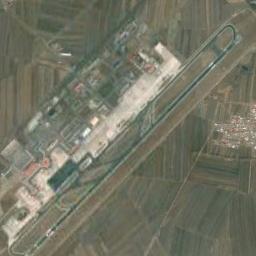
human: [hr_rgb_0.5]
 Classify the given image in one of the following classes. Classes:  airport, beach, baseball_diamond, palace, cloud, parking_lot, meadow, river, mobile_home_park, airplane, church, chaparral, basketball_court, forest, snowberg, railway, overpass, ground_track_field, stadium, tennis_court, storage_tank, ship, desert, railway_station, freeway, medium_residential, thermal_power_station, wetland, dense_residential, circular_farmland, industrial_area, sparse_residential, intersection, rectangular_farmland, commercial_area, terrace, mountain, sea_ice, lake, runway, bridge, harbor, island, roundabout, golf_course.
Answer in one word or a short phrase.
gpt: airport